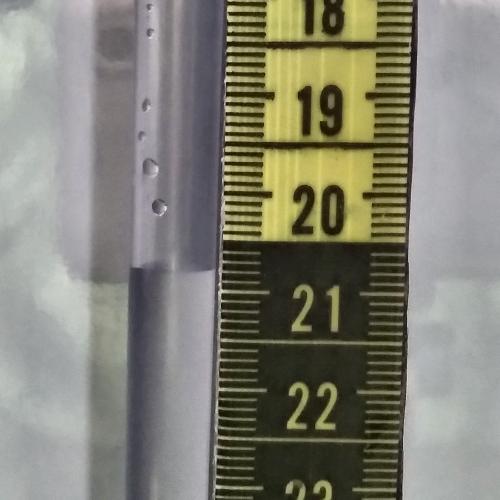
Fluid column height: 20.8 cm